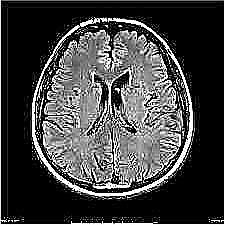
Label: notumor